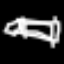
Label: bed